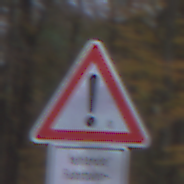
Verkehrszeichen: Gefahrenstelle
Zusatzzeichen unten: HinweiseAufGefahrenDurchVerbaleAngabe7
Umgebung: Outdoor, Nature
Tageszeit: SunriseSunset
Wetter: PartlyCloudy
Licht: Natural
Jahreszeit: Autumn
Kontrast: LowContrast